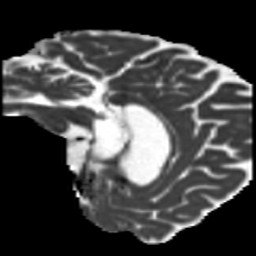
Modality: MD
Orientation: sagittal
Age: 41
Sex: male
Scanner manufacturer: siemens
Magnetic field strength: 3 T
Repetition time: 5.25 s
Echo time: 0.08 s